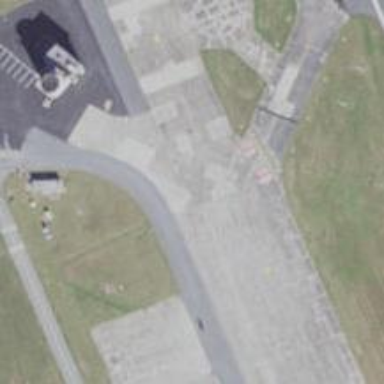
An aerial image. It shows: Image of taxiway at airport.